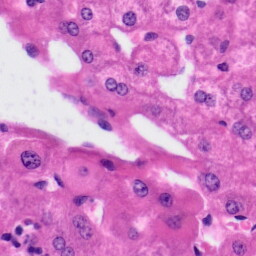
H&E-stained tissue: Liver